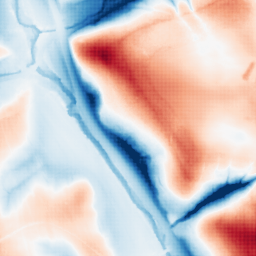
Category: trend_removal
Decomposition family: local_polynomial
Decomposition parameters: window_size: 101
degree: 3
Upsampling method: sinc_blackman
Upsampling parameters: scale: 8
kernel_size: 16
Upsampling scale: 8